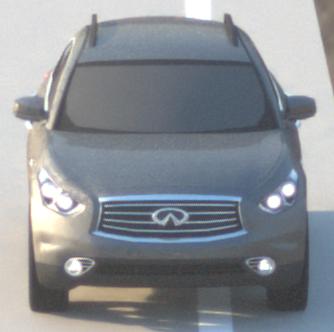
Make: Infiniti
Model: FX 37
Detailed model: FX (S51)
Model produced from: 2012/07
Model produced until: 2013/10
Doors: 5
Color: gray
Road condition: dry road
Daytime: sunrise or sunset
Contrast: medium contrast